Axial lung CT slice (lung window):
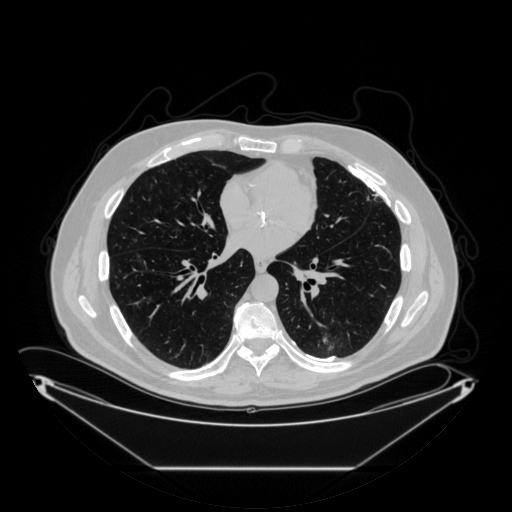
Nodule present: no